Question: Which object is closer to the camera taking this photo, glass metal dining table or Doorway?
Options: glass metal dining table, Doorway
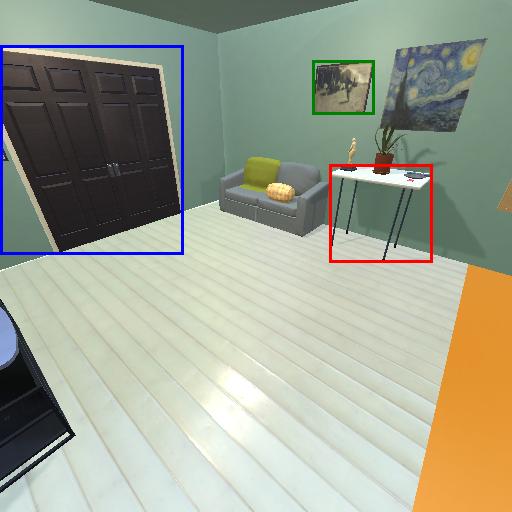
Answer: glass metal dining table